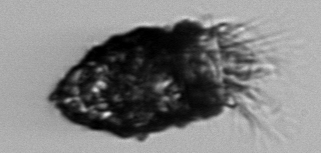
Label: Stenosemella_pacifica